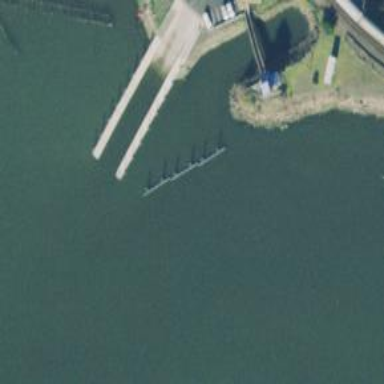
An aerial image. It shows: Breakwater structure.